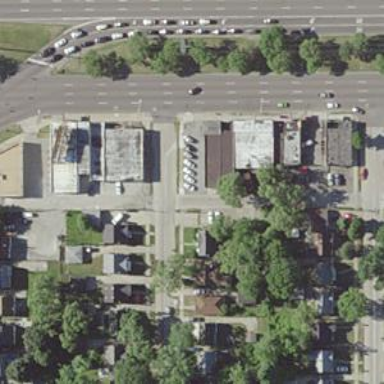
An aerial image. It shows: Alleyway designated as service road.